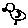
Label: bird